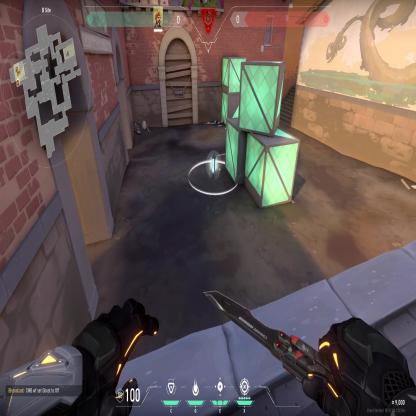
Label: planted spike